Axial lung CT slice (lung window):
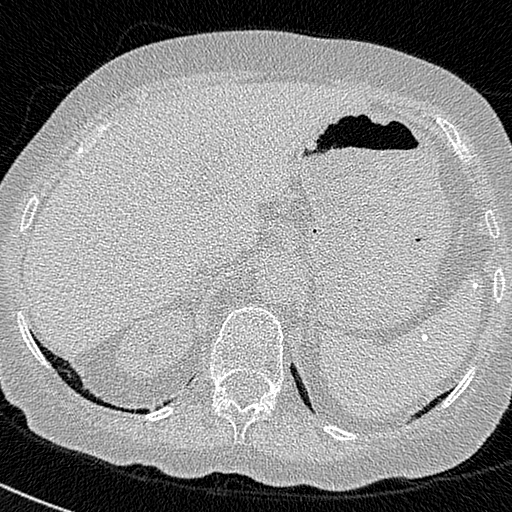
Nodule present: no